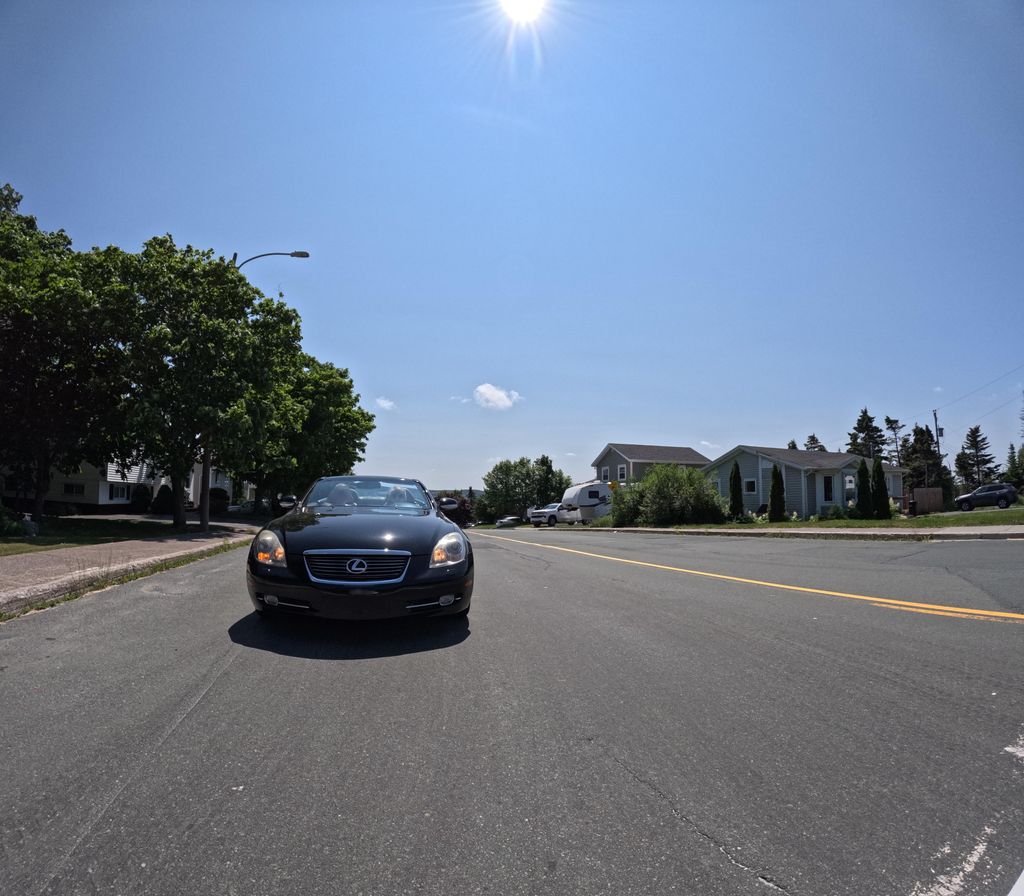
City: st_johns